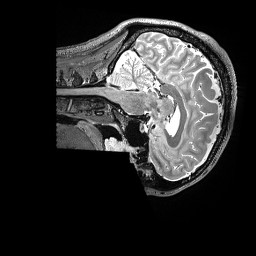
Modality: T2w
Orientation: sagittal
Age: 42
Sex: male
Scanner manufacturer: siemens
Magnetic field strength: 3 T
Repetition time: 3.2 s
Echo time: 0.564 s